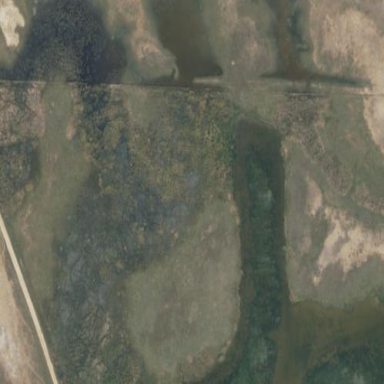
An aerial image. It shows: Marshy wetland area.